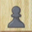
Piece: bP